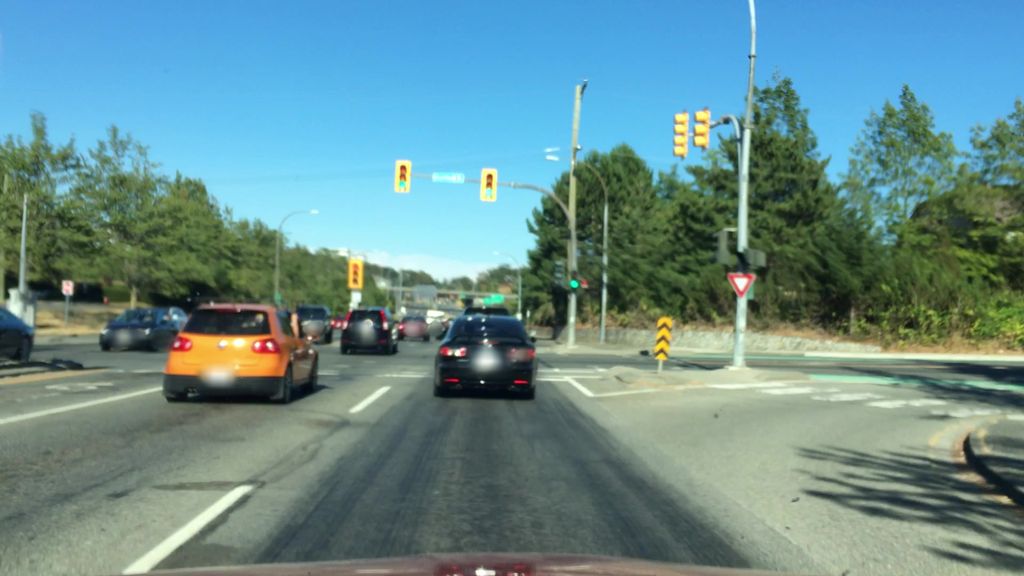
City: victoria